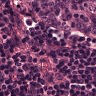
Metastatic tissue present: no